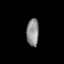
Tissue: prostate
Cell type: Epithelial cells
Senescence score: 0.7127
Nuclear area (px): 330
Mean DAPI intensity: 141.785